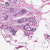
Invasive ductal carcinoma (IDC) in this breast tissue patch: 0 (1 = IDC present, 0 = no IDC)